Question: I need to remove border what is on that screen.

I am trying to use style SWT.NONE but with no effect ;/
I create tree using managedForm
'''
final Tree tree = mForm.getToolkit().createTree(parent, SWT.NONE);
'''
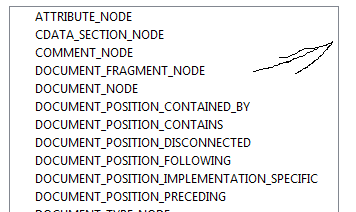
Answer: Can you try:
'''
FormToolkit toolkit = mForm.getToolkit();
toolkit.setBorderStyle(SWT.NULL);
final Tree tree = toolkit.createTree(parent, SWT.NONE);
'''